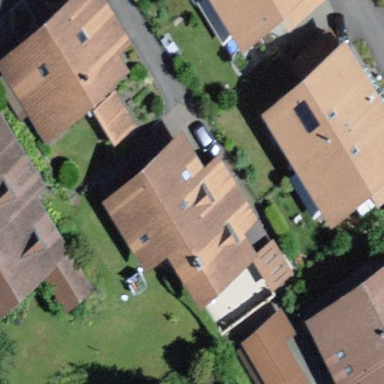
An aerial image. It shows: Residential building.